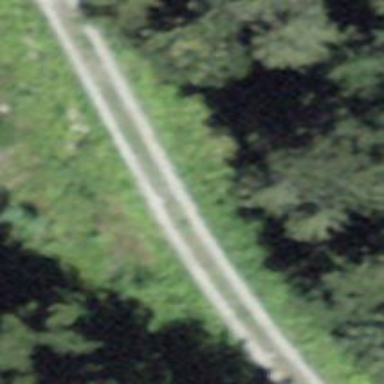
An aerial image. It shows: Track with grade2 tracktype.